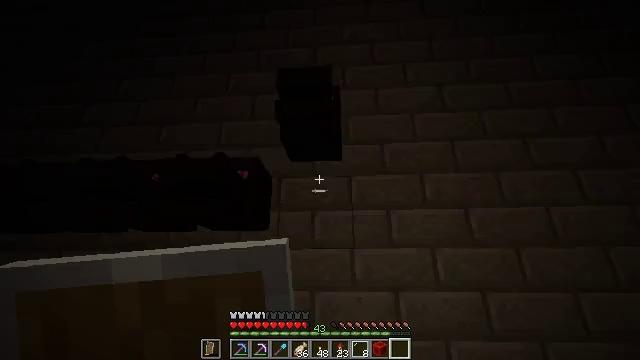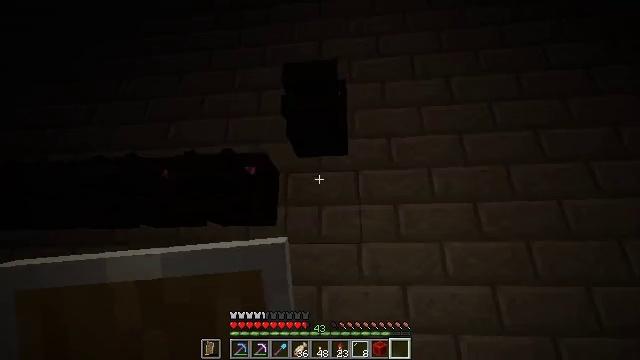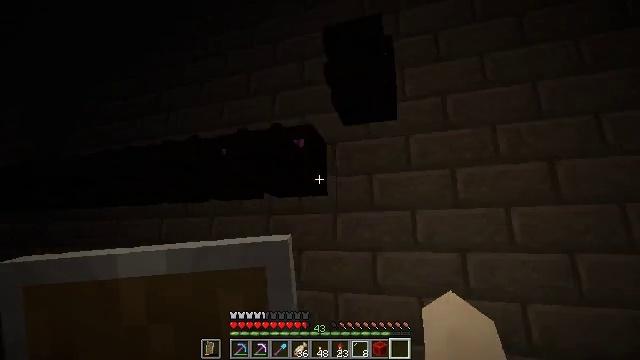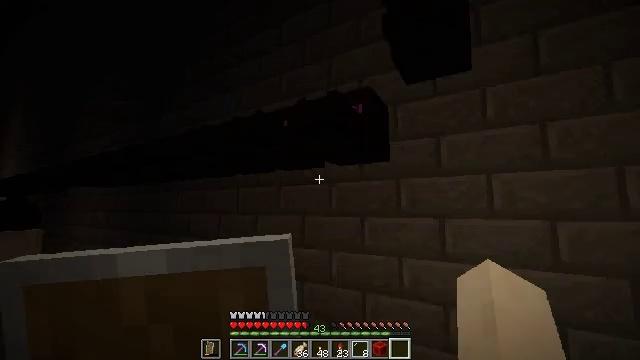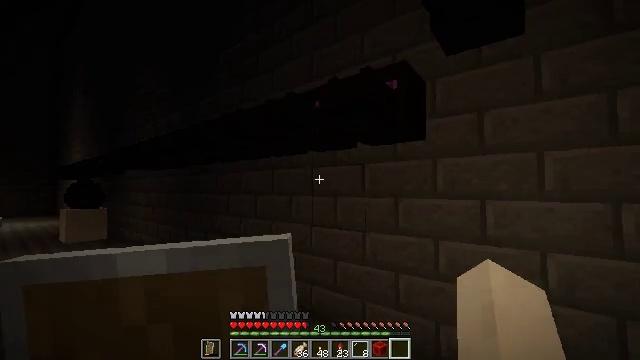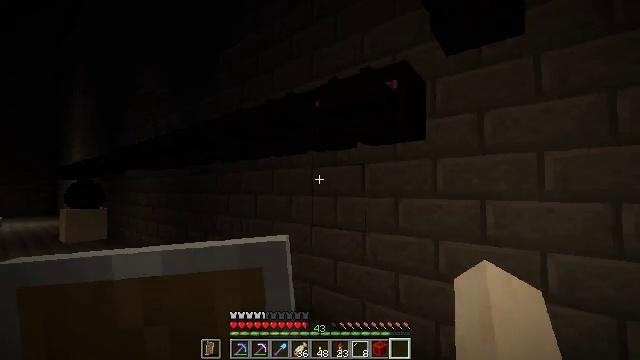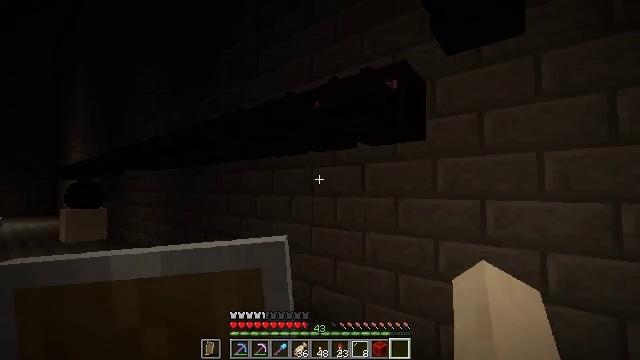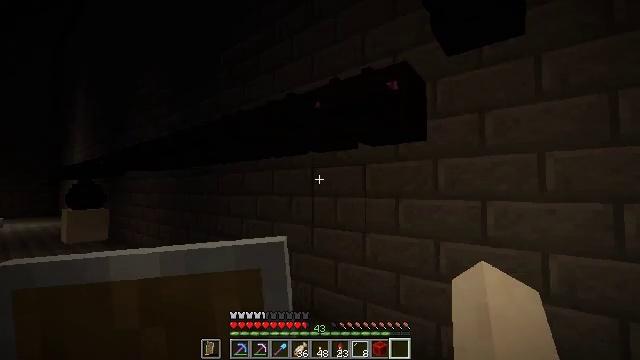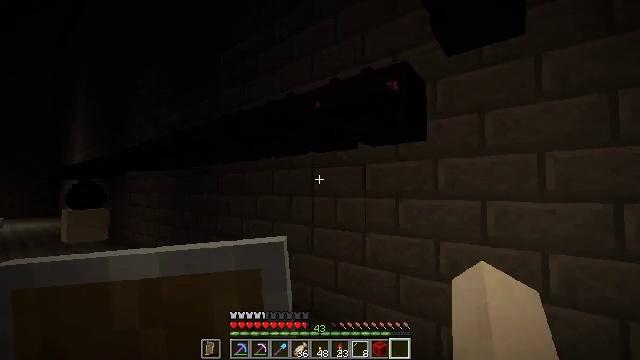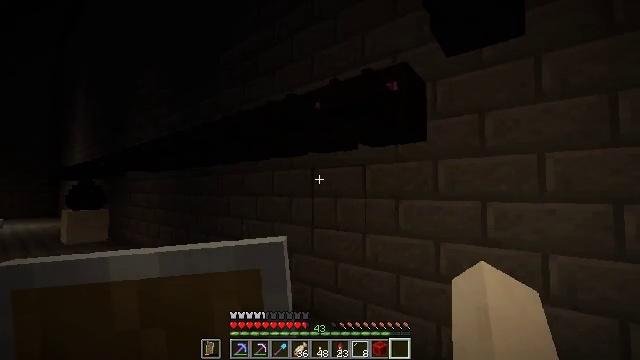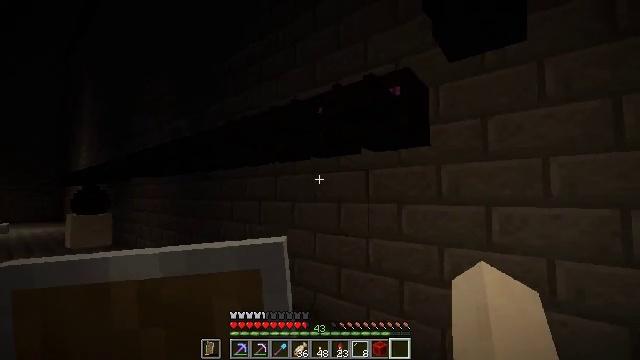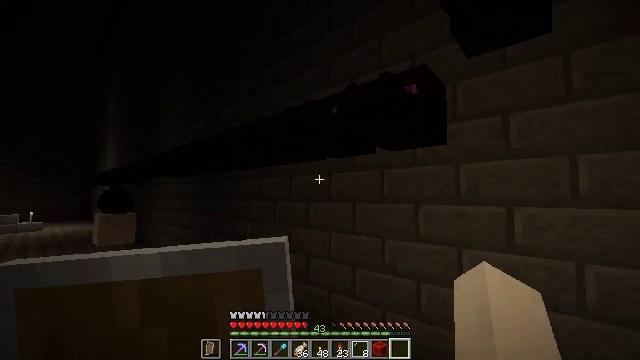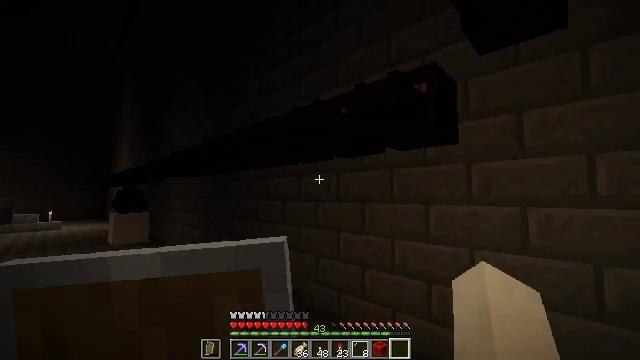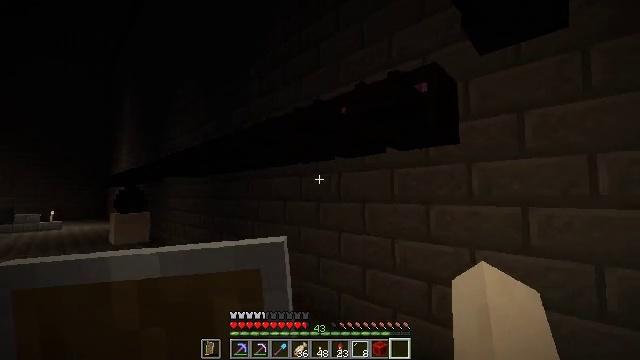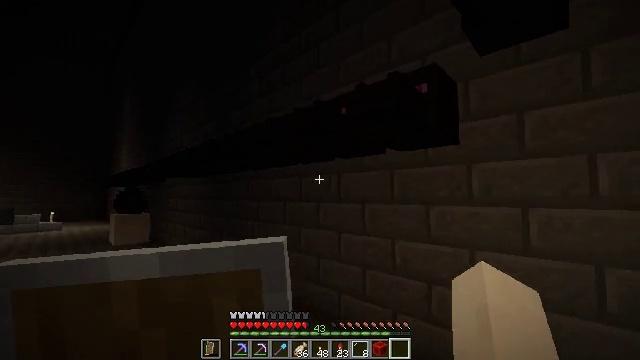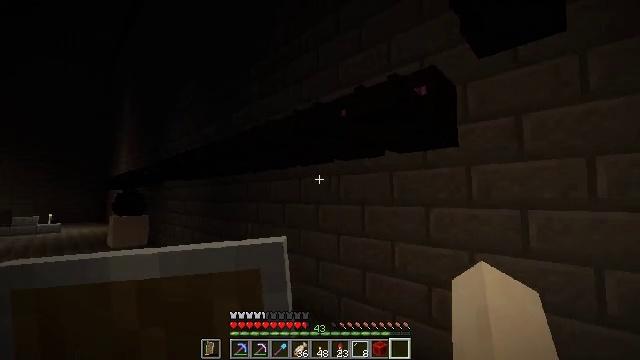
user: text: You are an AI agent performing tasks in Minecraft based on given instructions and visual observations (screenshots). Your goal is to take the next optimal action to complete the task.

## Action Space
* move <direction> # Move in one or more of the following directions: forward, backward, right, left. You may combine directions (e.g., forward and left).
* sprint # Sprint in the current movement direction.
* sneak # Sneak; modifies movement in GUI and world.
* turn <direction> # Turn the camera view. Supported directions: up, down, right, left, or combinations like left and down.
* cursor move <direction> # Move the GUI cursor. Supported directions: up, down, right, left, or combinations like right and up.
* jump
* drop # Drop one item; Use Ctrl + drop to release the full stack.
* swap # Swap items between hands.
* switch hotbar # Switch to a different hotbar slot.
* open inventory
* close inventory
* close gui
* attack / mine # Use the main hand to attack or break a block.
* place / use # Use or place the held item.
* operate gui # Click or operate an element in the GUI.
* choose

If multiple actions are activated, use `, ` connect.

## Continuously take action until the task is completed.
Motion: motion action
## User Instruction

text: Gather the dragon head by mining the wall it's attached to.
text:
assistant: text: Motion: turn left and down
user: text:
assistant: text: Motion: turn left and down
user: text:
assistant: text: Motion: turn left and down
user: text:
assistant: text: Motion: turn left and down
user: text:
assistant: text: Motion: no_op
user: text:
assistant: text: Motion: no_op
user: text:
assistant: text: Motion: no_op
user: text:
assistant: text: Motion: no_op
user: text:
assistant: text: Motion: no_op
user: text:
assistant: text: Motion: turn up
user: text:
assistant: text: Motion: turn left
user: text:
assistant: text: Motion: turn left
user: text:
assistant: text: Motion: no_op
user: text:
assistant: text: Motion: no_op
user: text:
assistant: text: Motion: no_op
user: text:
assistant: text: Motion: turn right and up
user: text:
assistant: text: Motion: turn right and up
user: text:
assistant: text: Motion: move forward, turn right and up
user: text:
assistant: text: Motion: move forward, turn right and up
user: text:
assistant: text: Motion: move forward, turn right and up
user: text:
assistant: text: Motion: move forward, turn right and up
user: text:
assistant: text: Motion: move forward, turn right and up
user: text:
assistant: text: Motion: move forward, turn right and up
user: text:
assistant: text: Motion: turn up
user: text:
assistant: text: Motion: turn left and up
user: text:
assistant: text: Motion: turn left and up
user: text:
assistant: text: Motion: turn left and up
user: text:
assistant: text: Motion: no_op
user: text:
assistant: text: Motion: no_op
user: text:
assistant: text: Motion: no_op